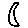
Label: moon